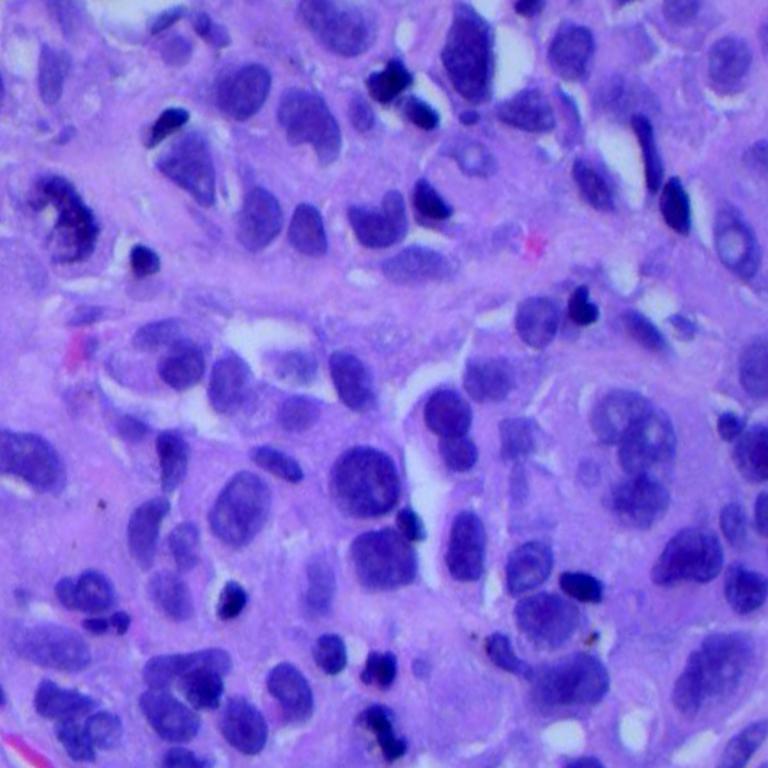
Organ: lung
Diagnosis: adenocarcinomas